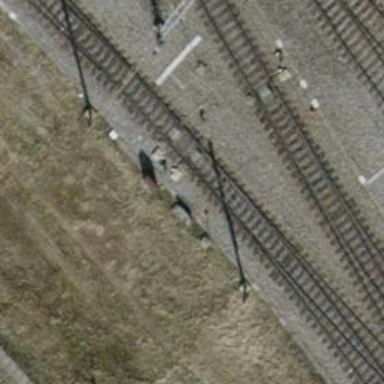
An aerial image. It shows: Railway switch.